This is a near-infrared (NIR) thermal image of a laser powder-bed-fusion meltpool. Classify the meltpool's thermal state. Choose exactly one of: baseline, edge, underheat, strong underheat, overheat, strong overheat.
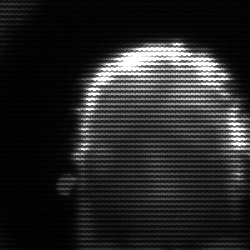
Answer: baseline